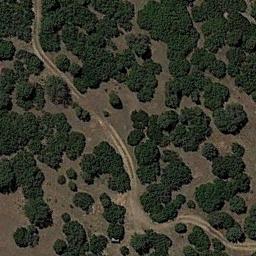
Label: chaparral